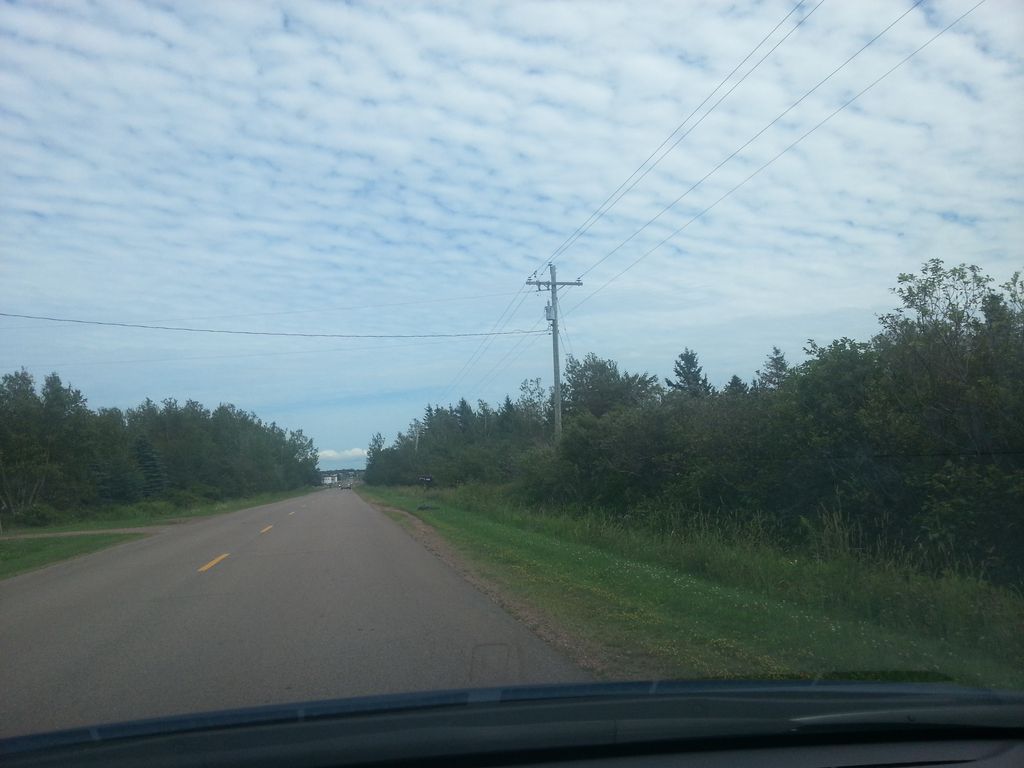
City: charlottetown